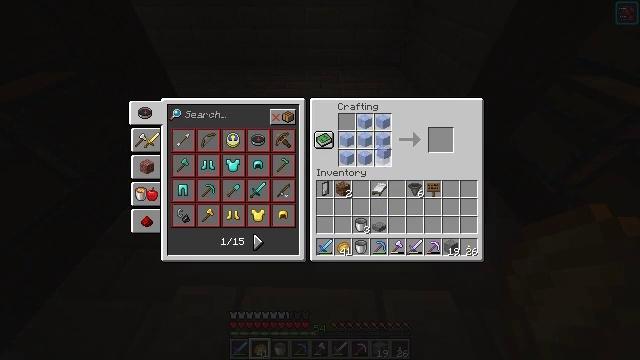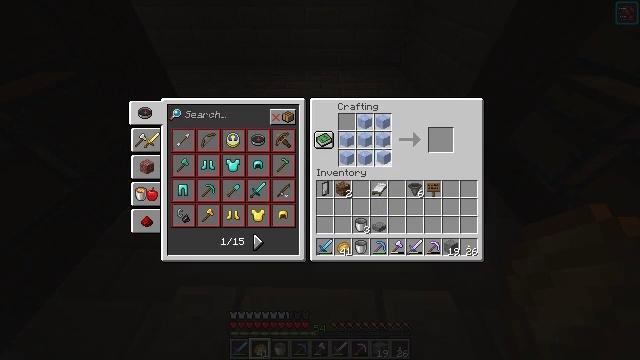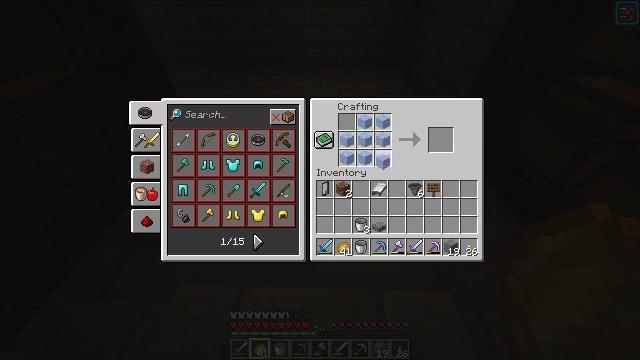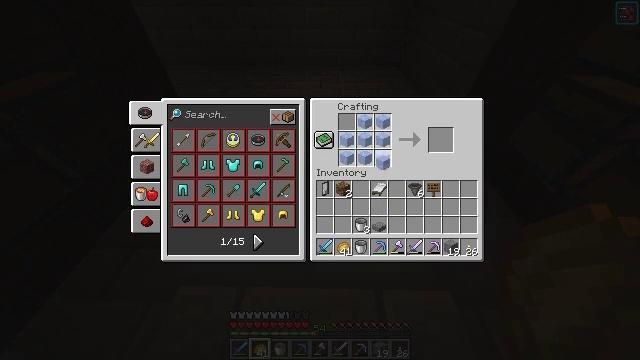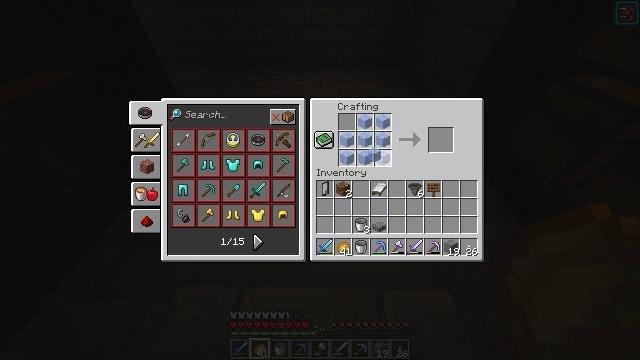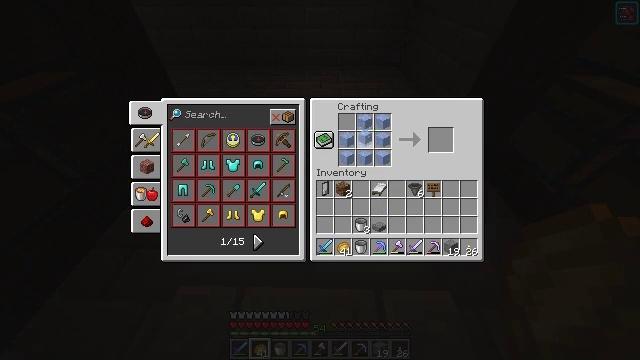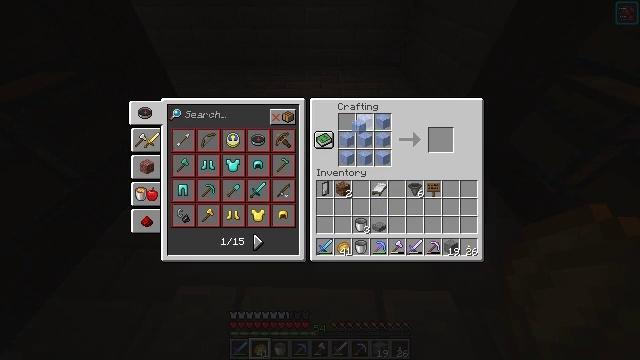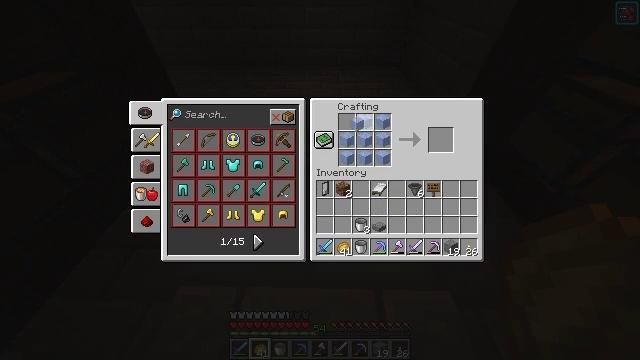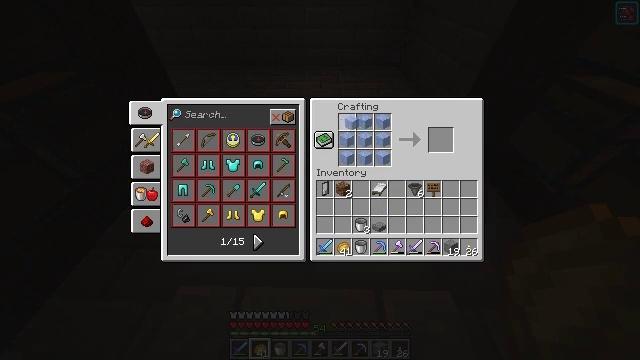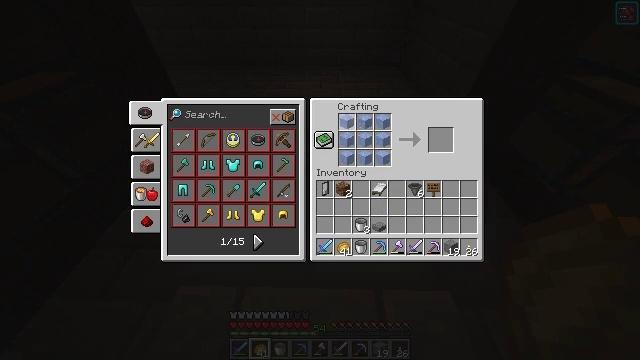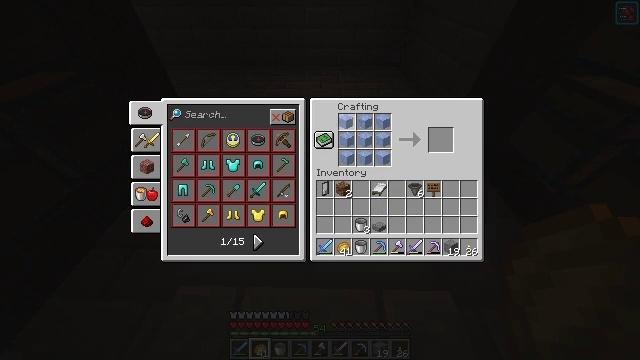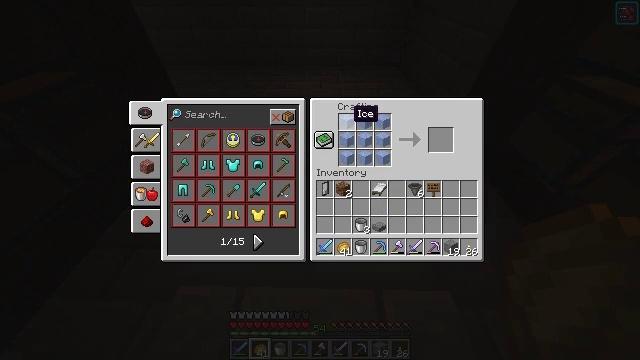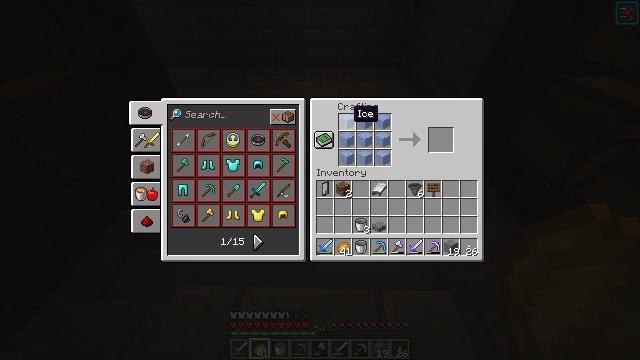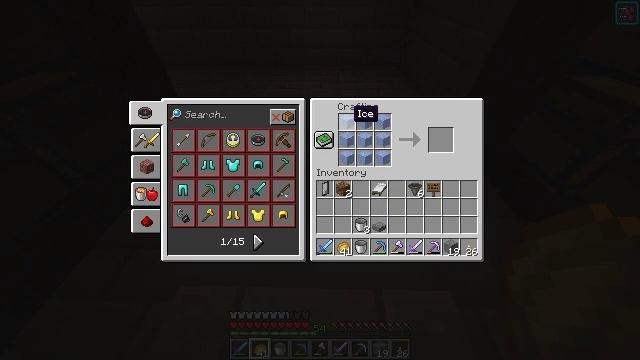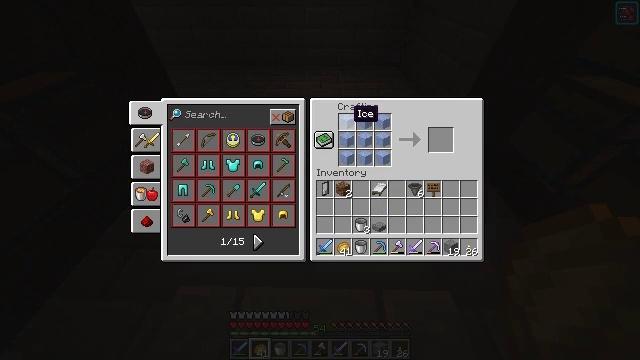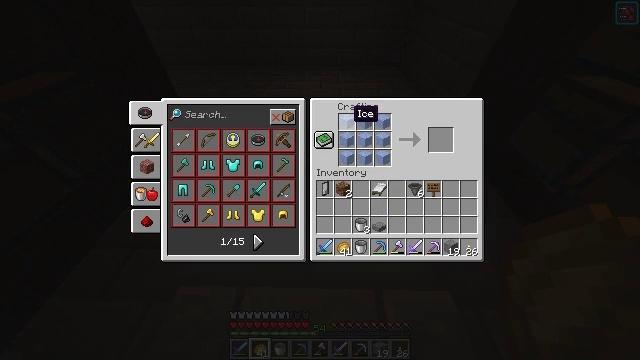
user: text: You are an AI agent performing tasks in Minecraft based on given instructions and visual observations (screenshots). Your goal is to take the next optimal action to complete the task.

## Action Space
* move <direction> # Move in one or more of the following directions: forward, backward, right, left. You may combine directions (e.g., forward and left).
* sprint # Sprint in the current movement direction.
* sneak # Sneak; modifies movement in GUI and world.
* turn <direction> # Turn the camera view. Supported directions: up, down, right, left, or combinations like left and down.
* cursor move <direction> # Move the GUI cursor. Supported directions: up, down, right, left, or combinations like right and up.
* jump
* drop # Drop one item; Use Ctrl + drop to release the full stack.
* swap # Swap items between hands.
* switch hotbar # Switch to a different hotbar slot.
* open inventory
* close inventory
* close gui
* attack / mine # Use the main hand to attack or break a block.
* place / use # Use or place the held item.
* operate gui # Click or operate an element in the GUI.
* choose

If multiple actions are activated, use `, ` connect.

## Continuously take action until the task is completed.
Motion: motion action
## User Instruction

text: Open the crafting table and arrange ice blocks to craft packed ice.
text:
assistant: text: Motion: choose
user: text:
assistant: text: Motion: choose
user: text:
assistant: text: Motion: choose
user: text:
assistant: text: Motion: cursor move left and up, choose
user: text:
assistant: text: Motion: cursor move left and up
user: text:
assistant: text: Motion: cursor move up
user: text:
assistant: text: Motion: no_op
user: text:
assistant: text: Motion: no_op
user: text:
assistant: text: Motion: operate gui
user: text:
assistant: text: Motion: operate gui
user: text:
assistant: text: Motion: no_op
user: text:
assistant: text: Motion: no_op
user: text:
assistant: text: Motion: no_op
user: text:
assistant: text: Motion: no_op
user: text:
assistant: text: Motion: no_op
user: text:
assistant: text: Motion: no_op
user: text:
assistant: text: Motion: no_op
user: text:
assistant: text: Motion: no_op
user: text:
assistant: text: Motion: no_op
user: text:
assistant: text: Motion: no_op
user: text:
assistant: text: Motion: no_op
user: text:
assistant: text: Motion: no_op
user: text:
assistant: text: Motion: no_op
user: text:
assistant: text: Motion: no_op
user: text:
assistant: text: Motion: no_op
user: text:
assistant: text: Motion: no_op
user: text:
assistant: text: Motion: sneak, cursor move right
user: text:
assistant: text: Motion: sneak, cursor move right and up
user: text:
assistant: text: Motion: sneak, cursor move right
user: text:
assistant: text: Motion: sneak